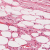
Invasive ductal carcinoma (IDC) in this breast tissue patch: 1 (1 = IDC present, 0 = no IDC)